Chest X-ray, PA view. Patient: 62 years old, sex F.
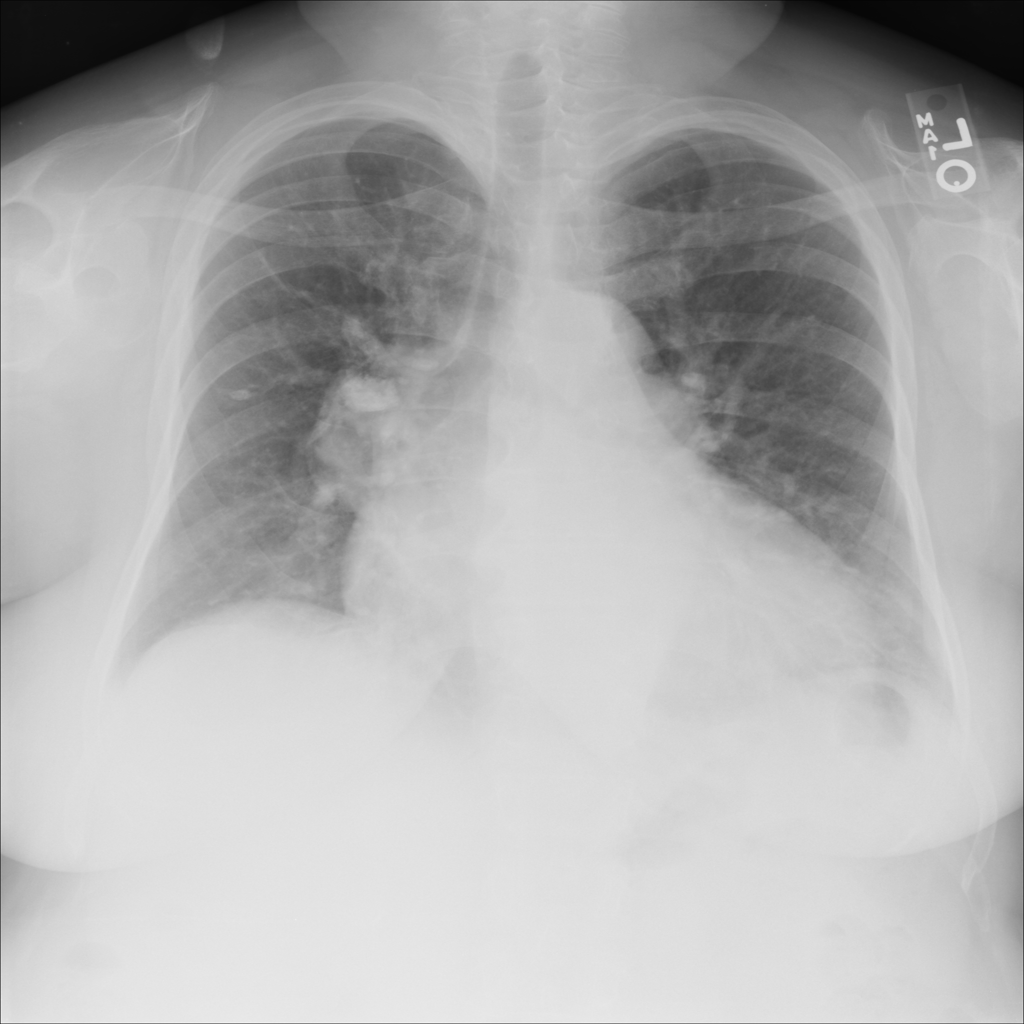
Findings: Cardiomegaly, Effusion, Infiltration